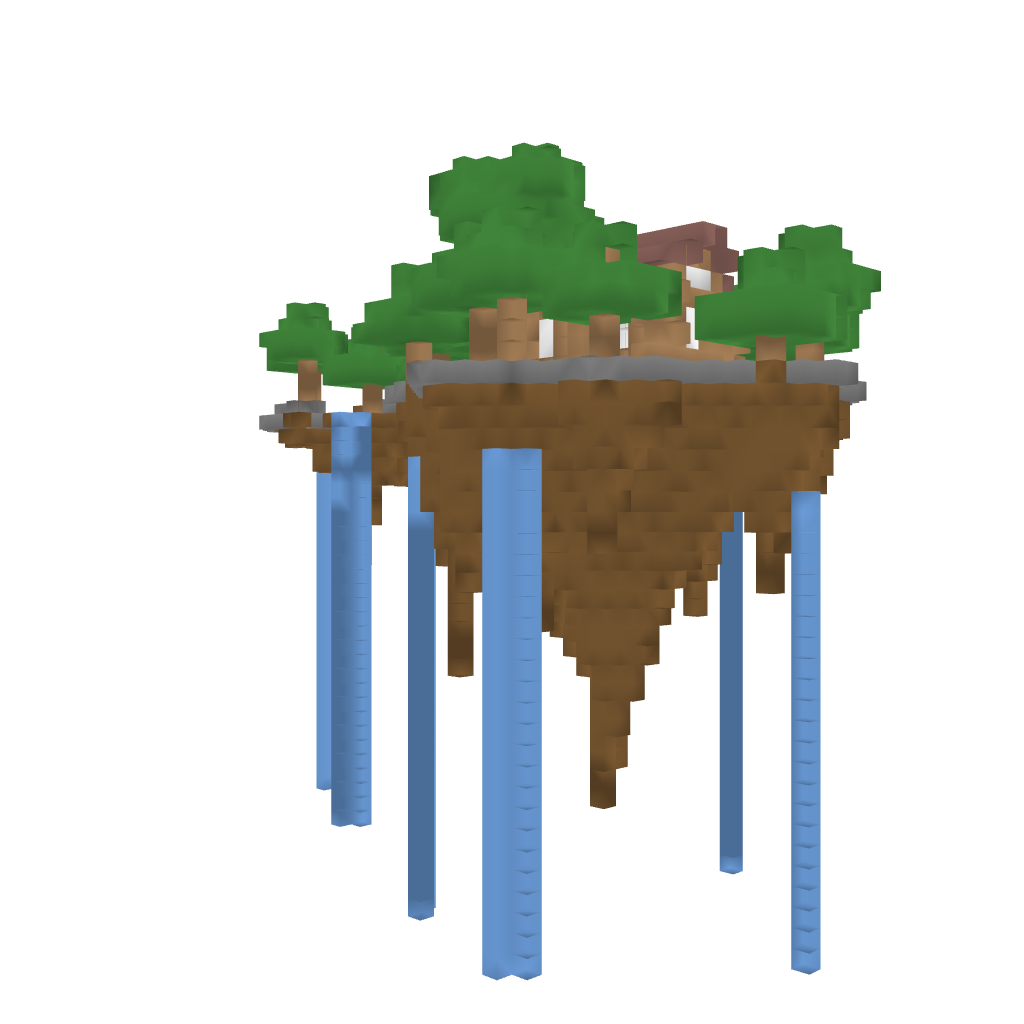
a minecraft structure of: Sky Islands high quality